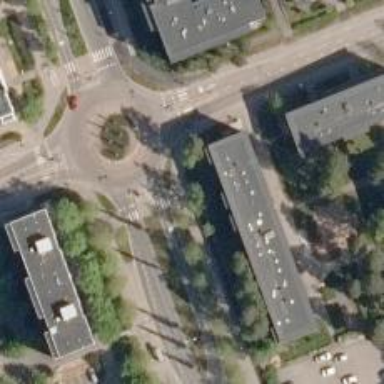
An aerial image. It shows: Secondary road with asphalt surface leading to roundabout.